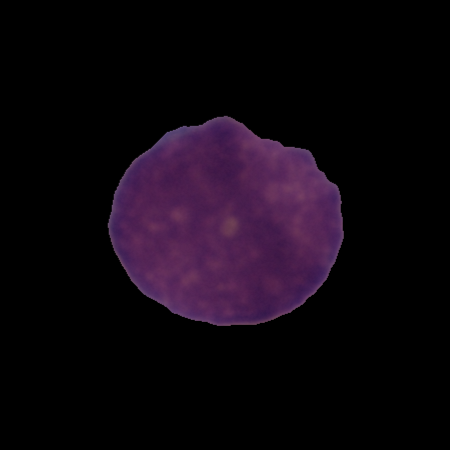
Label: healthy